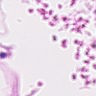
Metastatic tissue present: no